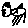
Label: bird